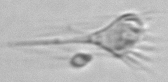
Label: Tintinnina